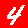
Digit: 4